【题型】选择题　【知识点】解析几何　【难度】medium
在平面直角坐标系 $xOy$ 中，记第一象限内的动点 $P$ 为 $(x_0, y_0)$，若点 $P$ 在直线 $x + y = 4$ 上，则 $x_0 + \sqrt{x_0^2 + y_0^2}$ 的最小值为（ ）

\vspace{1em}

\noindent \textbf{A.} $2$ \hspace{2cm} \textbf{B.} $4$ \hspace{2cm} \textbf{C.} $6$ \hspace{2cm} \textbf{D.} $8$
【解答】

\noindent \textbf{【答案】} B

\vspace{0.2cm}
\noindent \textbf{【分析】} 过点$O$作点$O$关于直线$x+y=4$的对称点$C$，则$x_0+\sqrt{x_0^2+y_0^2}$的最小值即为$C$到$y$轴的距离，故可求得最小值.

\vspace{0.2cm}
\noindent \textbf{【详解】} 如图，过点$O$作点$O$关于直线$x+y=4$的对称点$C$，则$|PO|=|PC|$.

\vspace{0.2cm}
\noindent 设$C(x_1,y_1)$，则有$\begin{cases} \dfrac{y_1}{x_1}\times(-1)=-1 \\ \dfrac{x_1}{2}+\dfrac{y_1}{2}=4 \end{cases}$，解得$\begin{cases} x_1=4 \\ y_1=4 \end{cases}$，所以$C(4,4)$.
设第一象限内的点$P(x_0,y_0)$，则$|PO|=\sqrt{x_0^2+y_0^2}$，所以$\sqrt{x_0^2+y_0^2}=|PO|=|PC|$，
而$x_0>0$，$y_0>0$，所以点$P$到$y$轴的距离为$x_0$，
所以$x_0+\sqrt{x_0^2+y_0^2}$可视为线段$x+y=4$上的点$P(x_0,y_0)$到$y$轴的距离和到$C(4,4)$的距离之和.
过$P$作$PD\perp y$轴，显然有$|PD|+|PC|\geq|CD|$，
当且仅当$C$,$P$,$D$三点共线时，和有最小值.
过点$C$作$CH\perp y$轴，则$|CH|$即为$|CD|$的最小值，此时$P$与$H$重合.
又$|CH|=4$，所以$x_0+\sqrt{x_0^2+y_0^2}$的最小值为$4$.
故选：B．

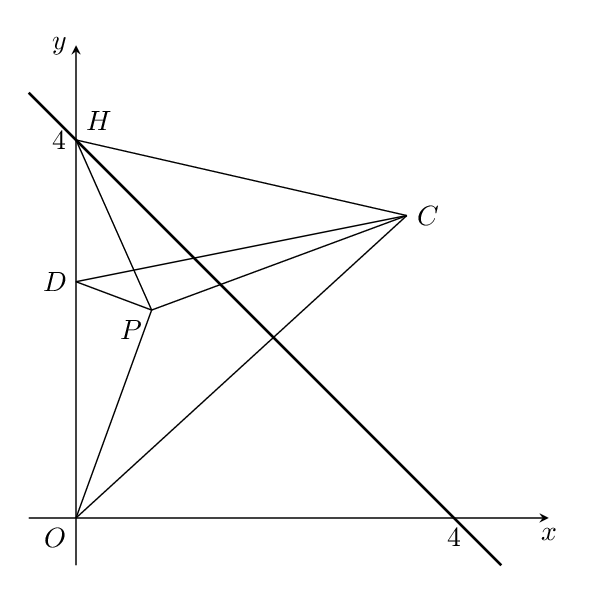